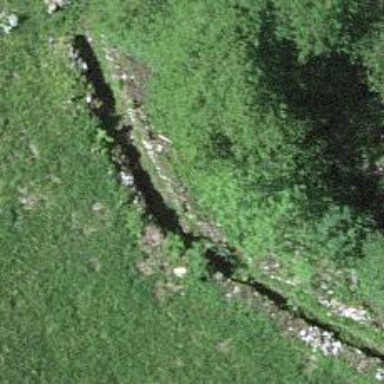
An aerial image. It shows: Dry stone wall barrier.